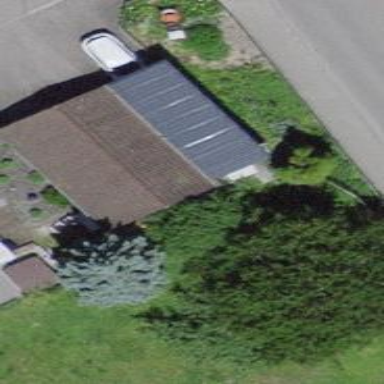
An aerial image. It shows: Garage building.